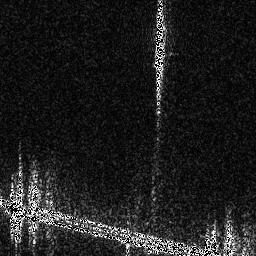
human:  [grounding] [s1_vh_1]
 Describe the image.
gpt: In the satellite image, there is  <ref>1 medium ship </ref> <box>[[59, 2, 65, 33, 0]]</box> located at top.